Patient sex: M
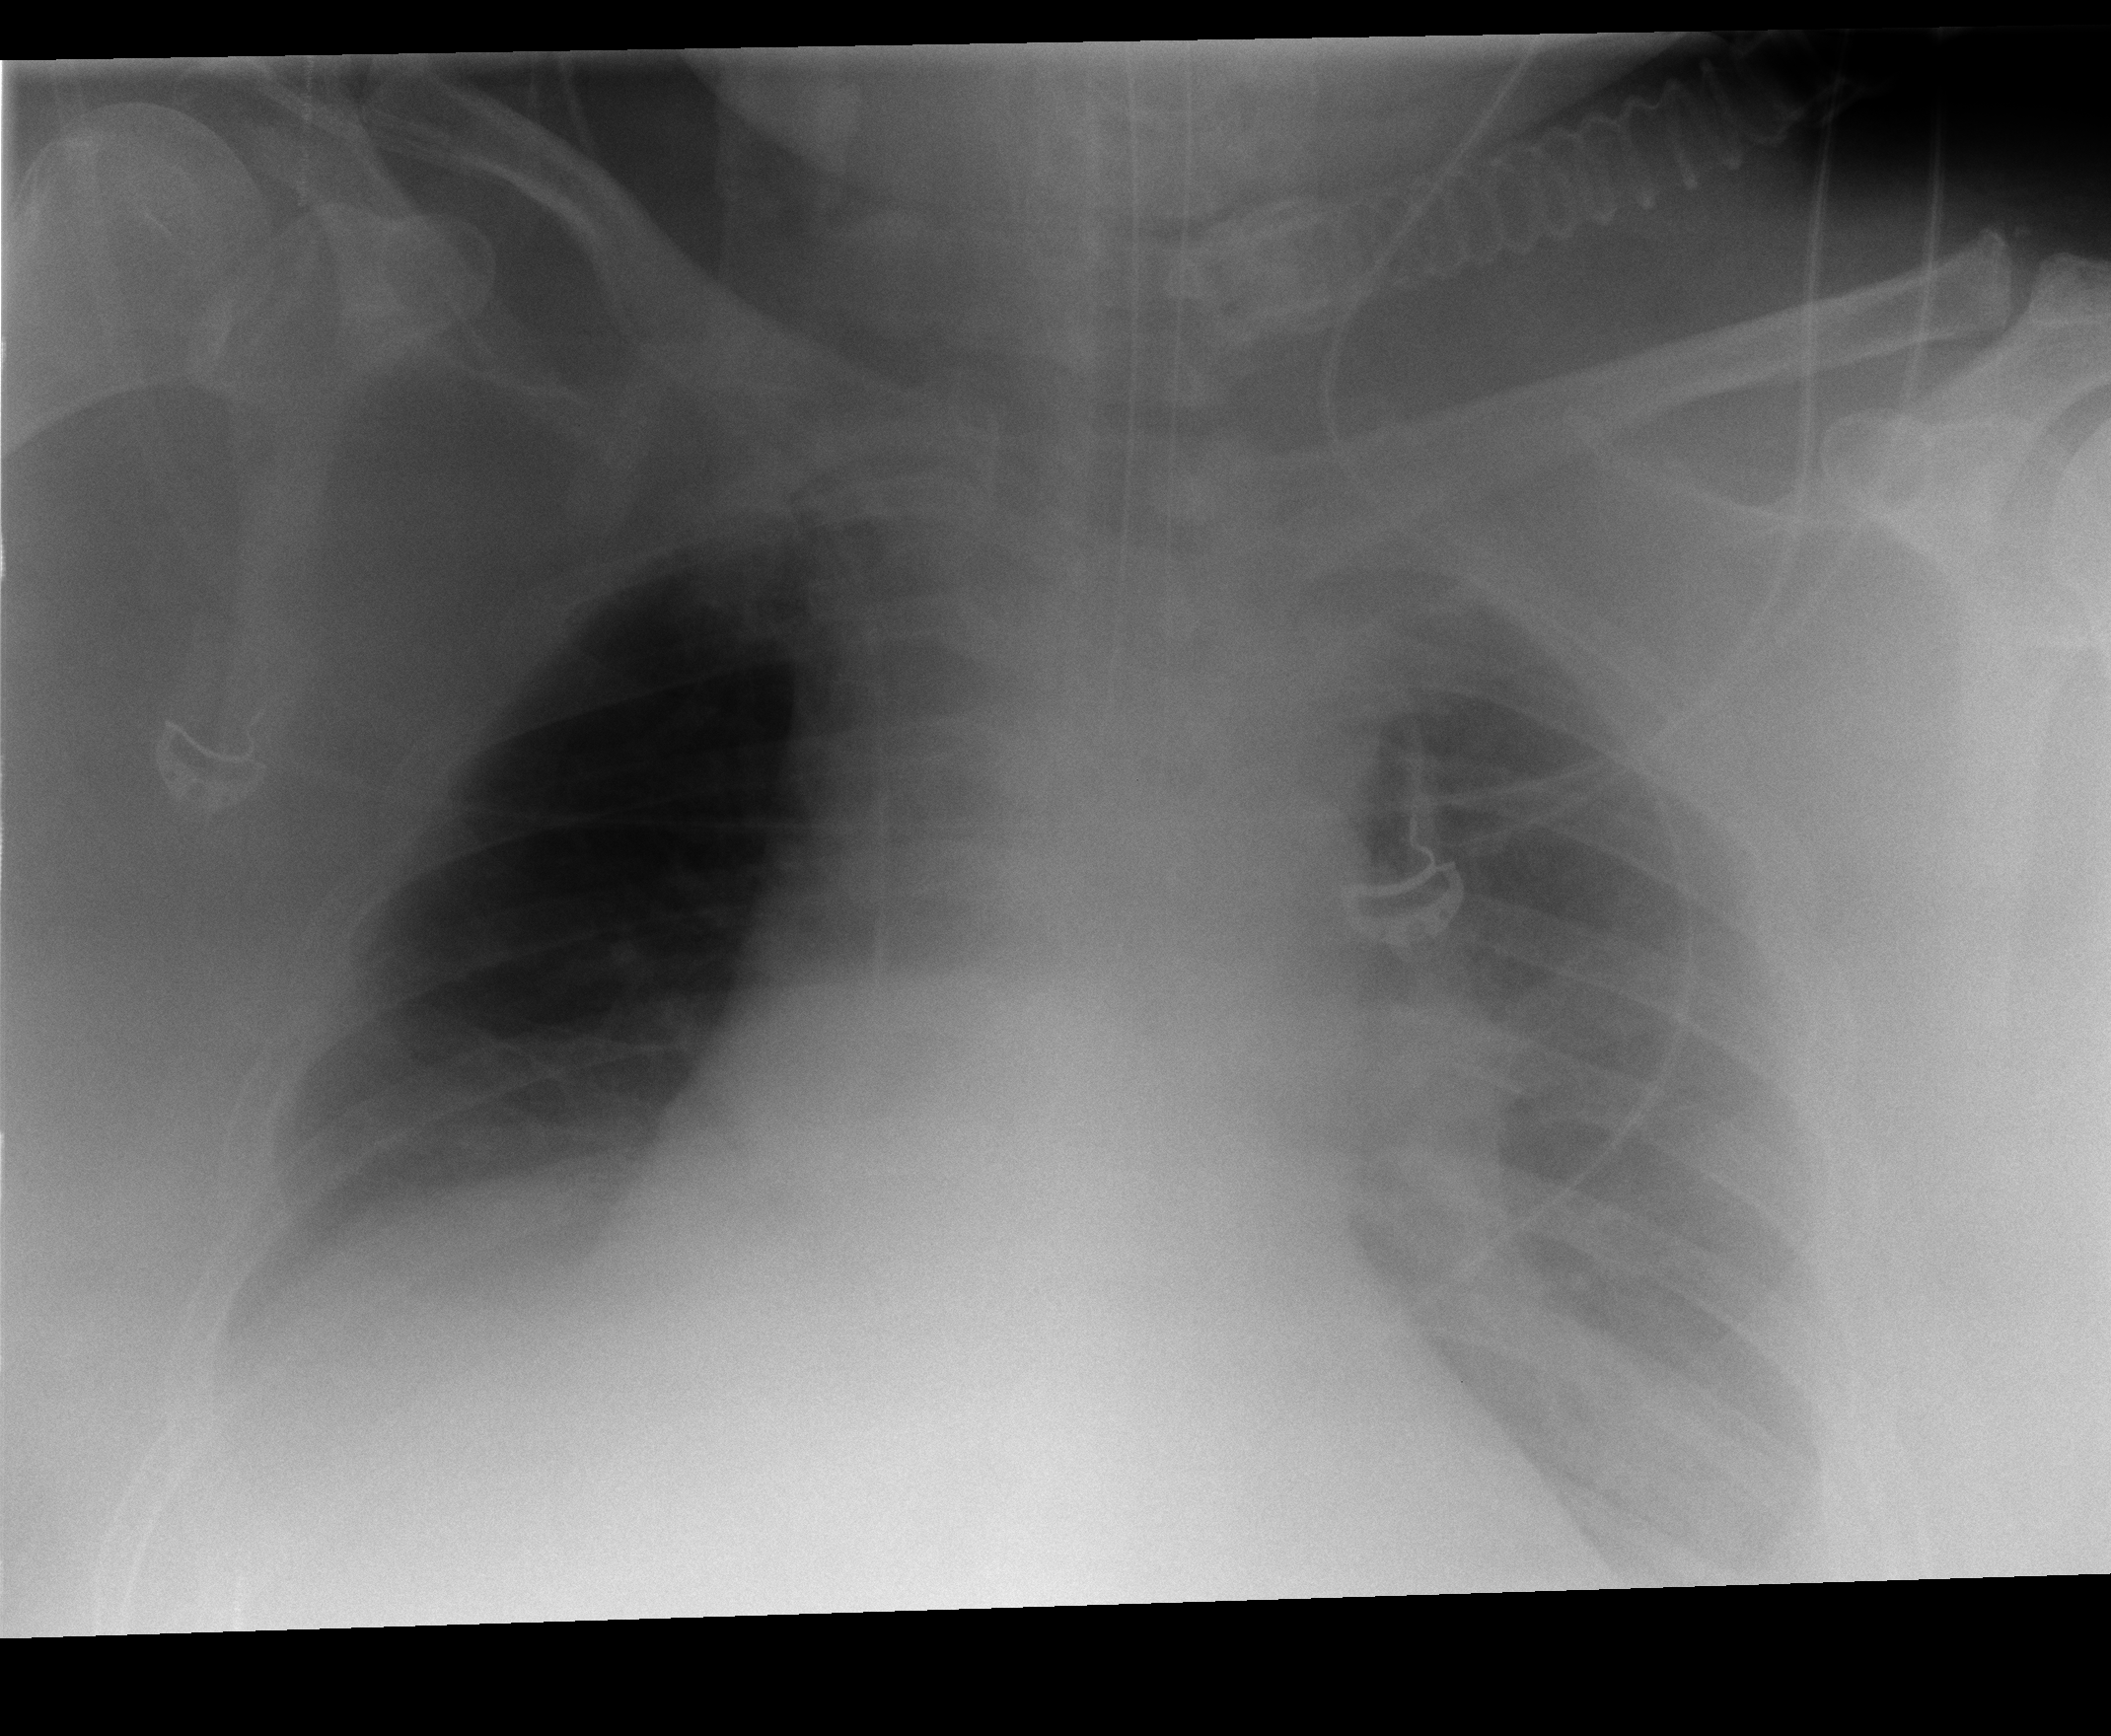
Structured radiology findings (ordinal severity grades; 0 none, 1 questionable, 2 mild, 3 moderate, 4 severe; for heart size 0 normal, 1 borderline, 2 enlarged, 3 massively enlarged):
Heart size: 1
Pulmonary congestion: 0
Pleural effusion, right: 2
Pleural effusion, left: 3
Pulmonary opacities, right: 0
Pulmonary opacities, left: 0
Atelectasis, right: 2
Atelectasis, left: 2